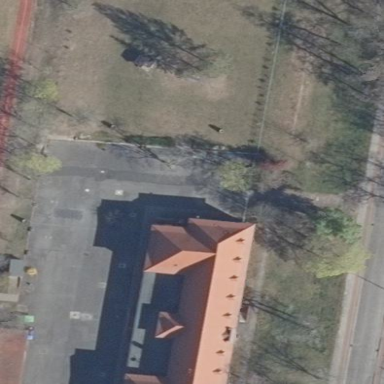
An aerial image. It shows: School building.